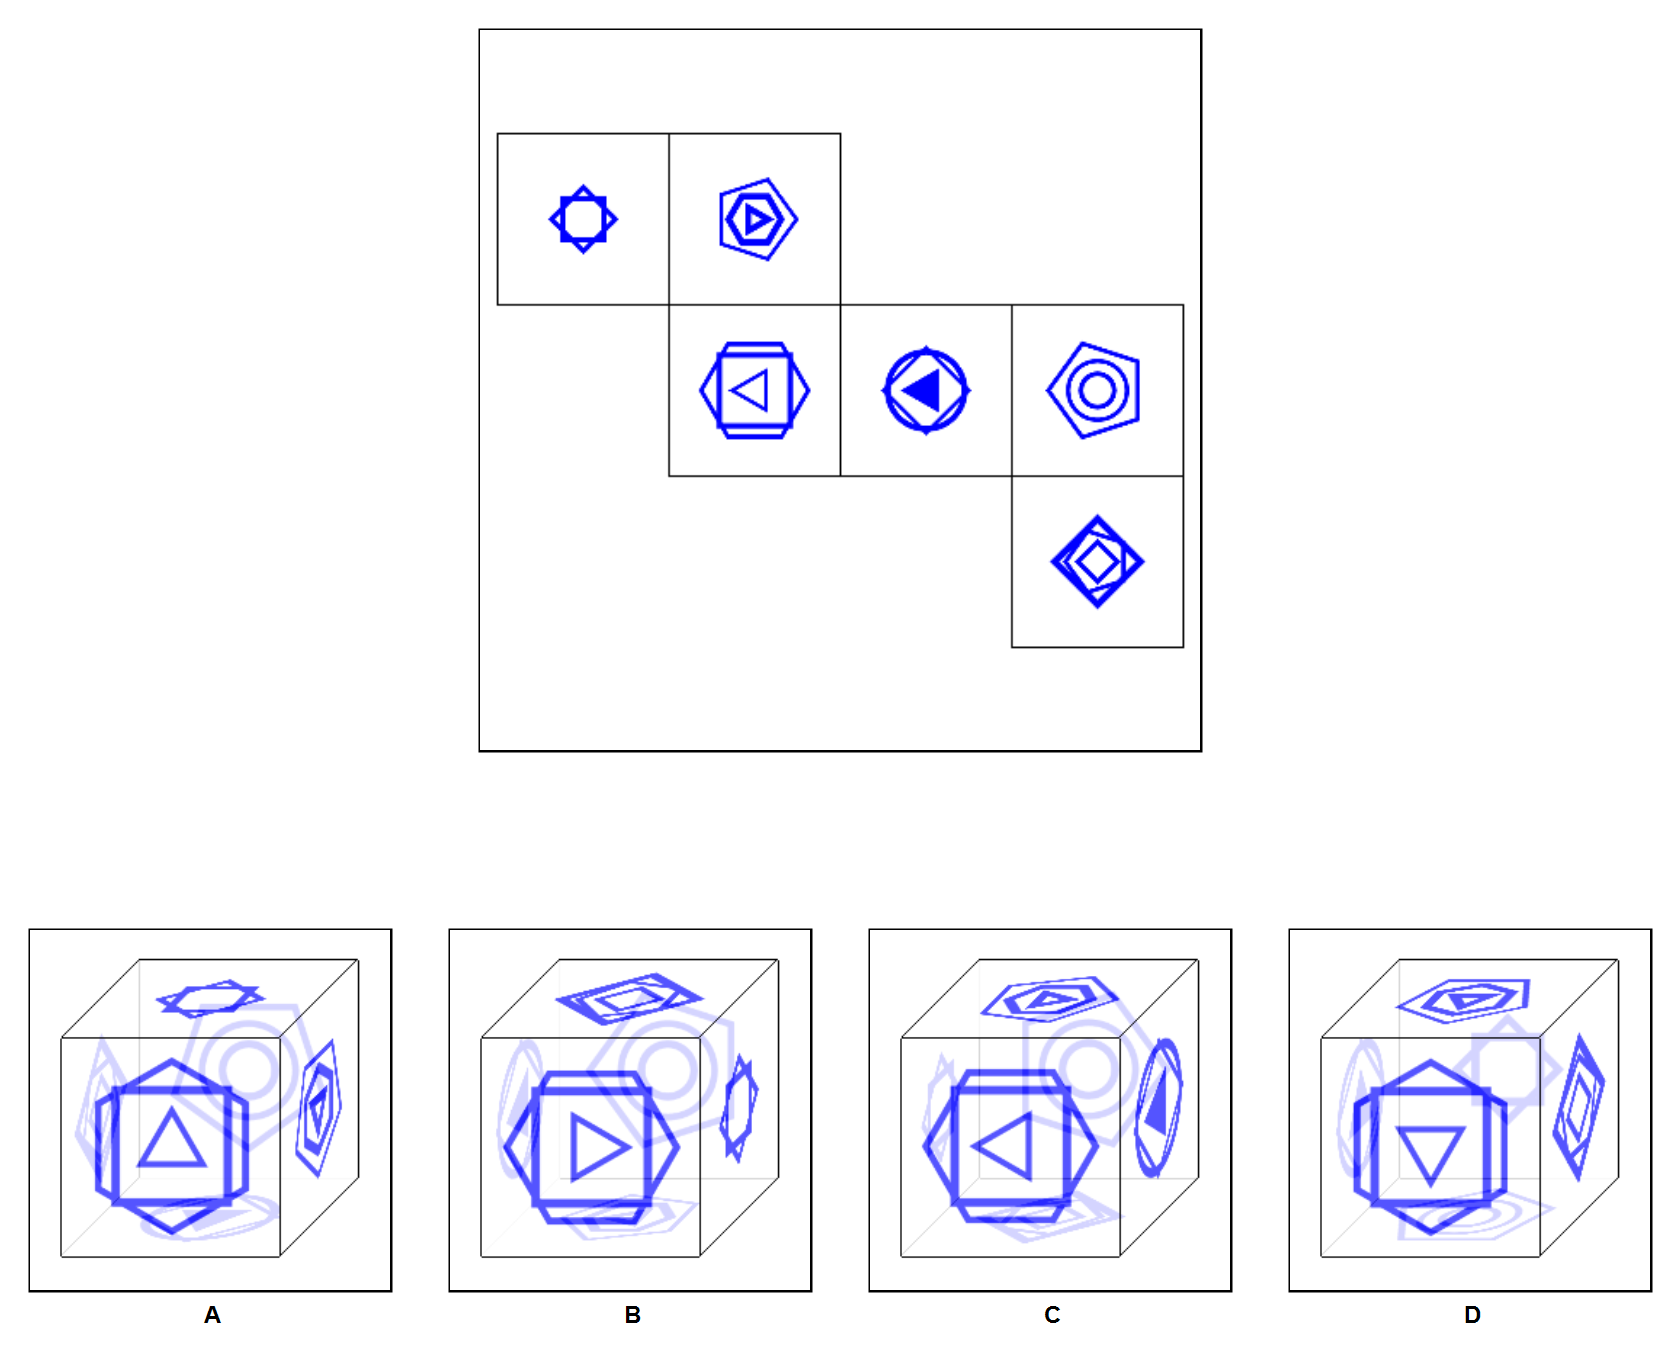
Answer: D